Field crop: tomato
Growth stage: 2
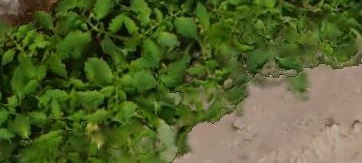
Species: tomato